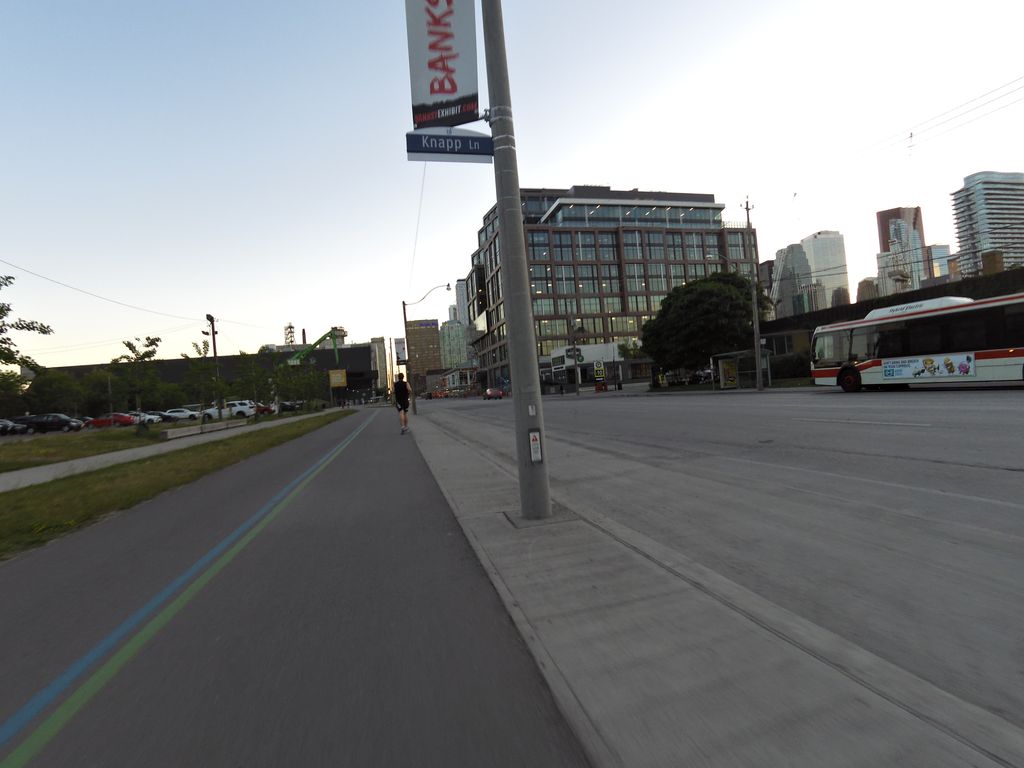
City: toronto